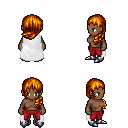
a pixel art fantasy rpg character, female body template, human, dark skin, white cape, red pants, dark blonde left-swept hairstyle, metal boots, four views (front, back, left, right), 2x2 character sprite sheet, small pixel art, hard edges, no anti-aliasing